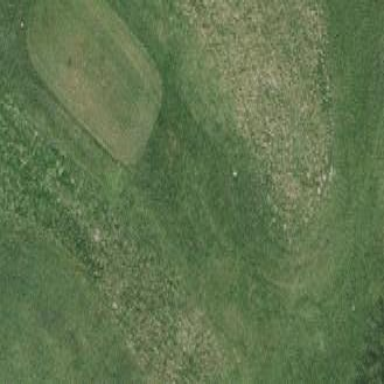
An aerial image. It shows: Grassy area designated as golf tee.